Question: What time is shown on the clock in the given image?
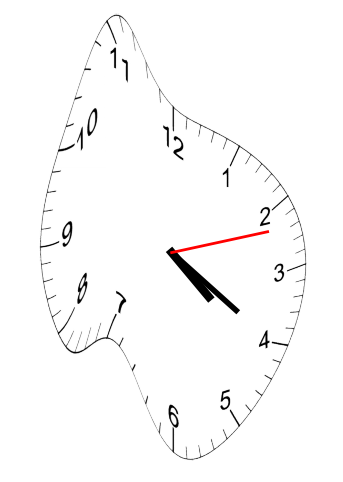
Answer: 04:20:12